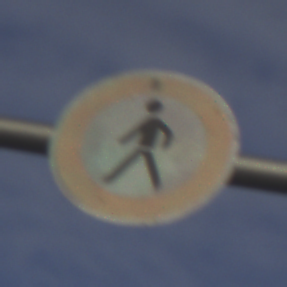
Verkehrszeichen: VerbotFussgaenger
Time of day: MorningAfternoon
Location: Outdoor (Urban)
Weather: PartlyCloudy
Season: NotSpecified
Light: Natural